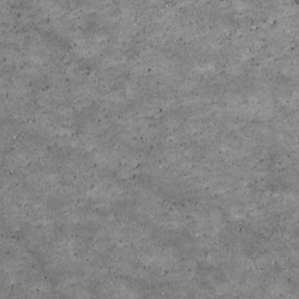
Label: non_frost